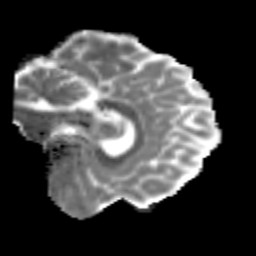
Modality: MD
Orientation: sagittal
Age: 26
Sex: male
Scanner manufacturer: siemens
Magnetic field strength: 3 T
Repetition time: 3.5 s
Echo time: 0.125 s